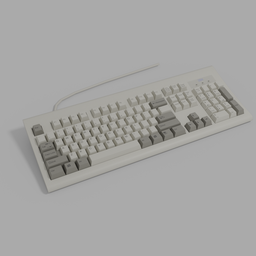
Label: electronics